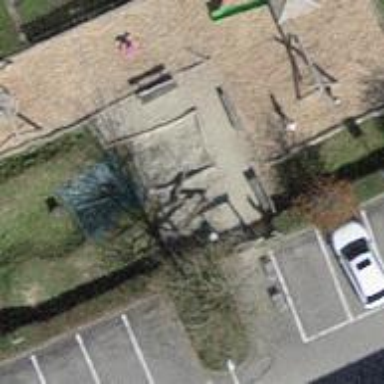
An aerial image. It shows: Playground area for leisure activities on the land.